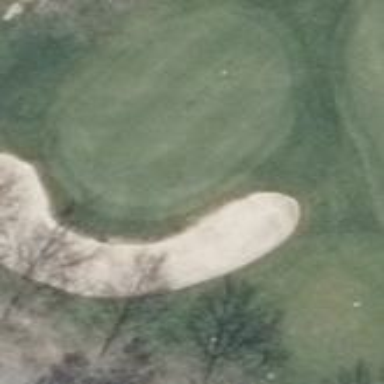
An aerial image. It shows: Golf bunker filled with sandy terrain.